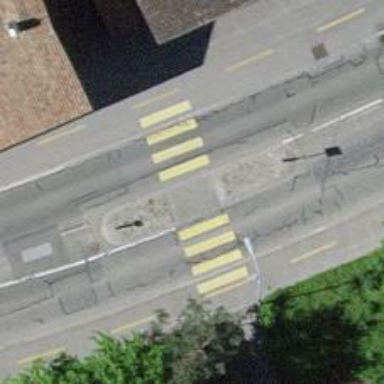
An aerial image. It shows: Uncontrolled zebra crossing with central island.